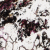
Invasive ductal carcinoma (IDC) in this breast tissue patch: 0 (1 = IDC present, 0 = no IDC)